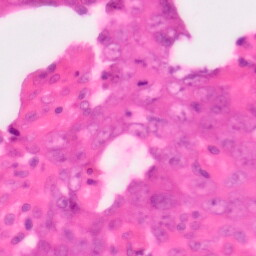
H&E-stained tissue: Colon